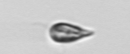
Label: Cryptophyta